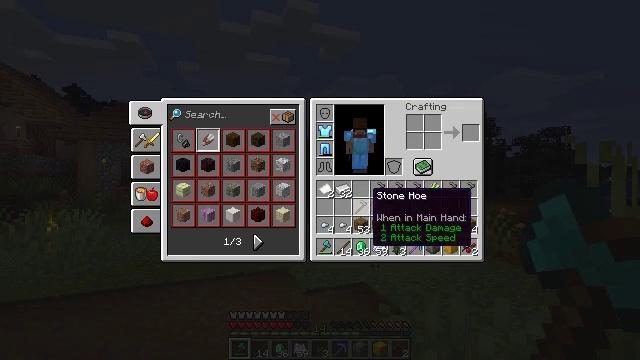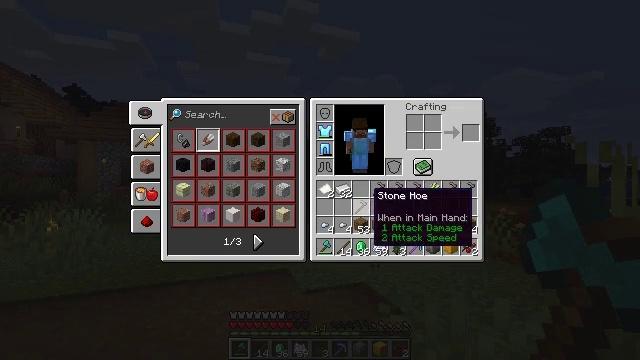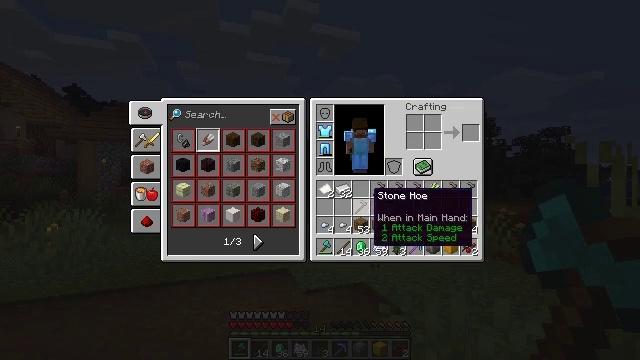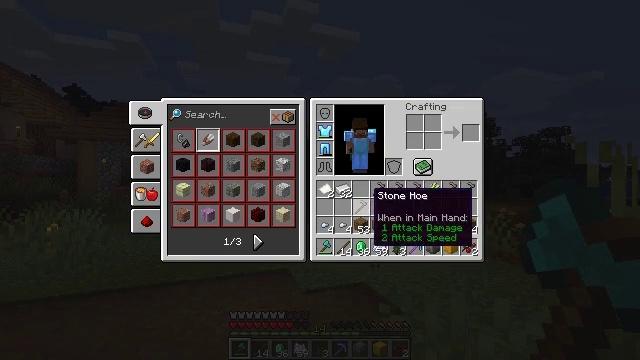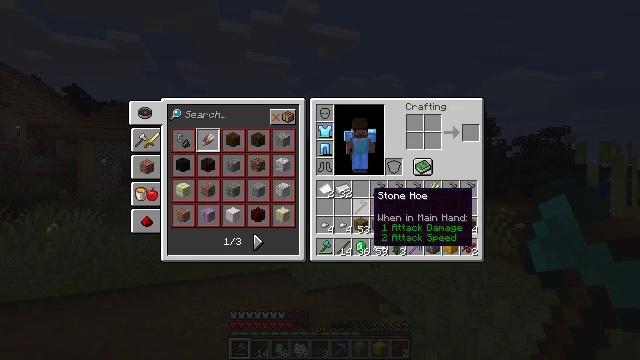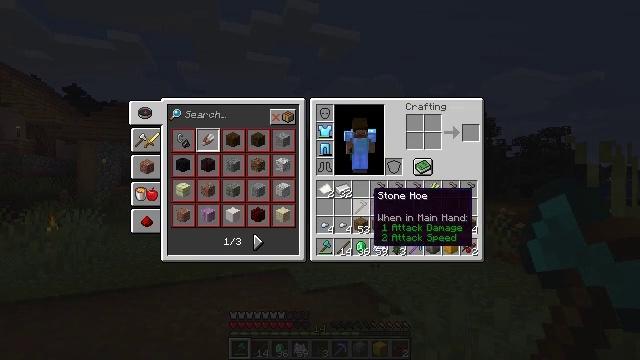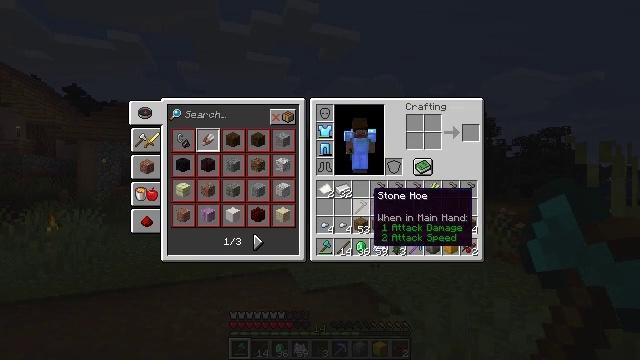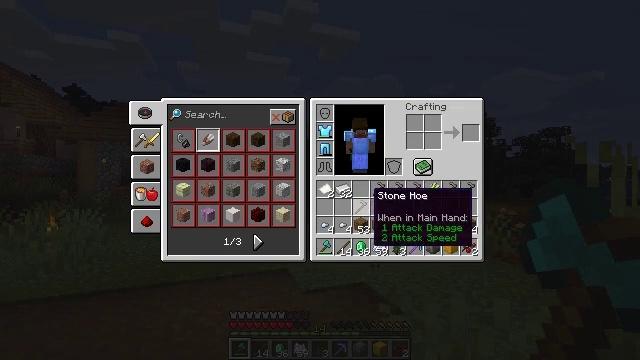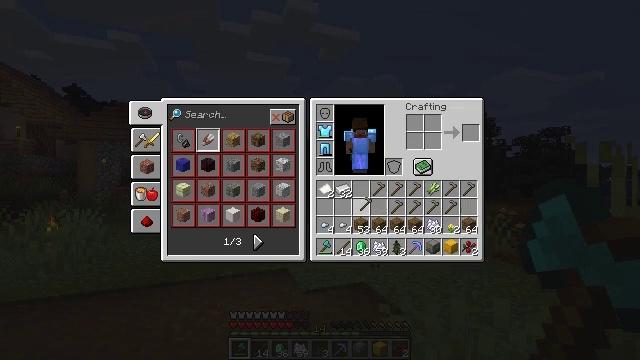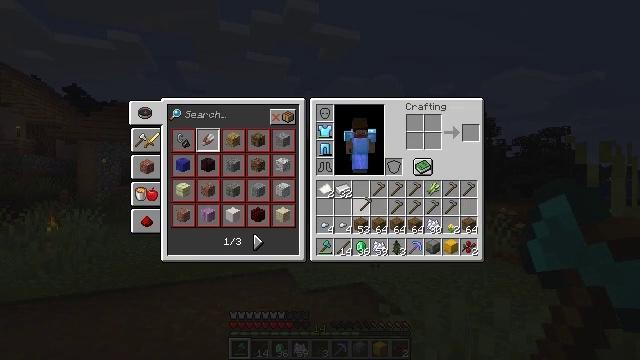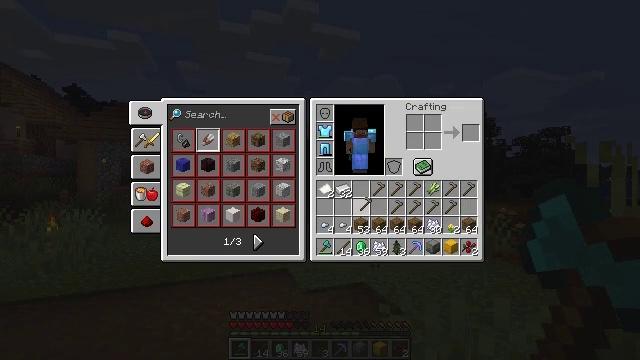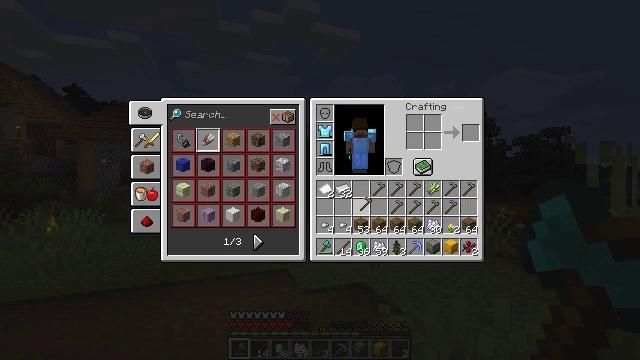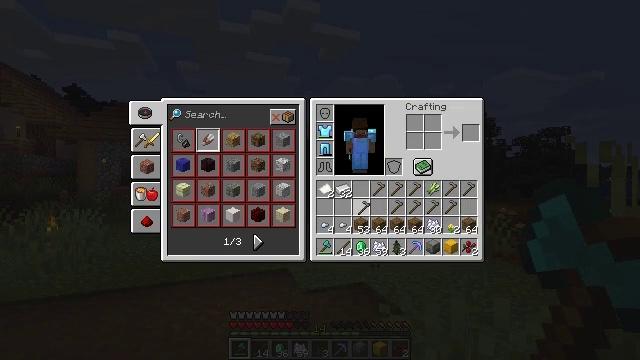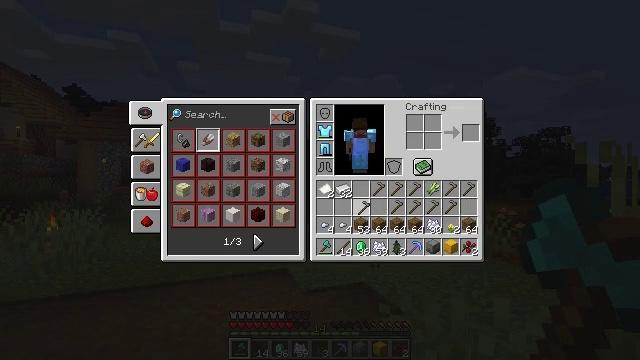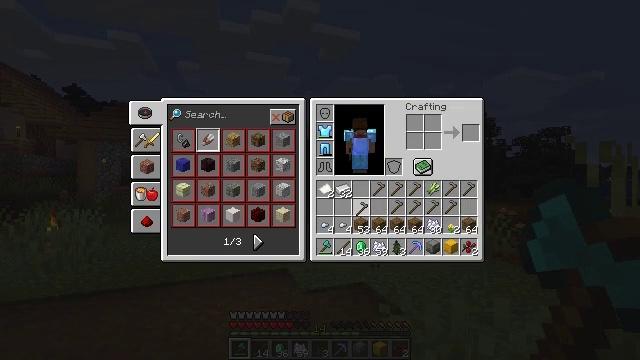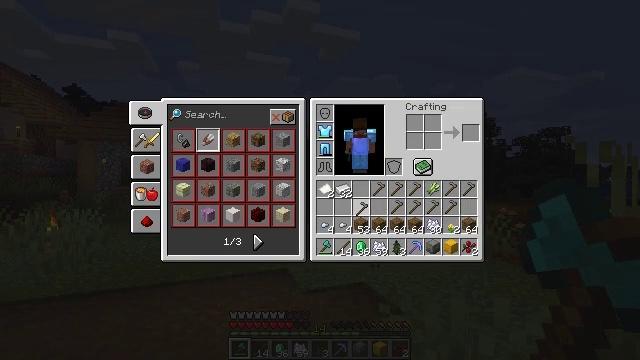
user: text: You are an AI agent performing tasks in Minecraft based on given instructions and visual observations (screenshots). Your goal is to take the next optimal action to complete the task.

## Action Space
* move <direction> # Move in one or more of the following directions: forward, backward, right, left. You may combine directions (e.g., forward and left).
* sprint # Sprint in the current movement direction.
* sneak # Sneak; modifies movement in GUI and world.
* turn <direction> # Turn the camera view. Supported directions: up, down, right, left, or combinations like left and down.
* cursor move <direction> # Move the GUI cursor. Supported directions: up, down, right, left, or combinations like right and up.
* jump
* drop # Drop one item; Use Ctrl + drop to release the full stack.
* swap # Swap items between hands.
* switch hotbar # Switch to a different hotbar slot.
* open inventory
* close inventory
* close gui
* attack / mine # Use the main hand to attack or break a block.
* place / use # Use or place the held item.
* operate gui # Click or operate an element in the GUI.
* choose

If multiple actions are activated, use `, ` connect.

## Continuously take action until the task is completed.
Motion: motion action
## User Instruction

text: Drop a stone hoe.
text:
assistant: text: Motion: no_op
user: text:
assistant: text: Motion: no_op
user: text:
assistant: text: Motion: no_op
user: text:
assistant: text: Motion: no_op
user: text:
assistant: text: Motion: no_op
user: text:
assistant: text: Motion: no_op
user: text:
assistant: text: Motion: no_op
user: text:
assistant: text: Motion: operate gui
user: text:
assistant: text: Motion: operate gui
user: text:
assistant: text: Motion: no_op
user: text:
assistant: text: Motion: no_op
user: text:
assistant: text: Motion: no_op
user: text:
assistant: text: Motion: no_op
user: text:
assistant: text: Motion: no_op
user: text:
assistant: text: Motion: no_op
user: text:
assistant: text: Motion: no_op
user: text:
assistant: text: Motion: no_op
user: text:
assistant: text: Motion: no_op
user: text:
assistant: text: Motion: no_op
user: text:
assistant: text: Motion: operate gui
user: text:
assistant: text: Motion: operate gui
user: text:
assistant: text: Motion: operate gui
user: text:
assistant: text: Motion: operate gui
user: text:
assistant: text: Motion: no_op
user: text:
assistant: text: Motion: no_op
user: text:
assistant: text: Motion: no_op
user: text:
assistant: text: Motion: no_op
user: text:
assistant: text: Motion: no_op
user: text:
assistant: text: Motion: no_op
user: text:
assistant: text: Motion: sprint